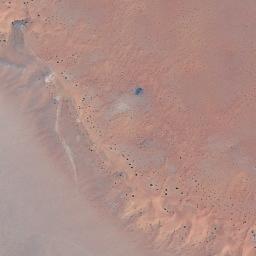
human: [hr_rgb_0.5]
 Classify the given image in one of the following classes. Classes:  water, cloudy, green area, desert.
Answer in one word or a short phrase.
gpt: desert